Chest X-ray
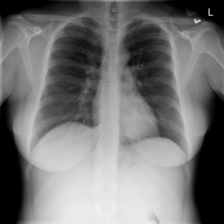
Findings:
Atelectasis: negative
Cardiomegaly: negative
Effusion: negative
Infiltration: negative
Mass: negative
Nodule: negative
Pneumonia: negative
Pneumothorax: negative
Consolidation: negative
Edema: negative
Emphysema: negative
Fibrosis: negative
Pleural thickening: negative
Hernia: negative